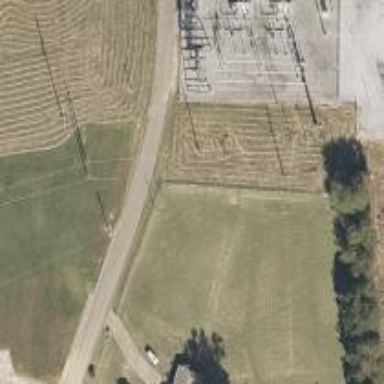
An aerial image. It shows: Power pole.